Question: I want to scroll the purple area, while keeping the white dots aligned.

My current code has two related problems:
1. The blue rectangle is wider than the purple rectangle.
2. When moving the scroll bar all the way to the right (so that the dots go to the left), the dot in the purple rectangle moves a little further than the dot in the blue rectangle.
How do I fix these two problems? My current code (html/svg/css/jquery) is below.
'''
<html>
<head>
<script src="http://ajax.googleapis.com/ajax/libs/jquery/1.9.0/jquery.min.js"></script>
<style>
.c00 { overflow: hidden; float: left;}
.c01 { overflow: hidden; width: 300;}
.c10 { overflow: hidden; height: 200; float: left;}
.c11 { overflow: auto; width: 300;}
.e11 { height: 200}
</style>
</head>
<body>
<div class="c00">
<div class="e00">
<svg version="1.1" width="100" height="100">
<rect width="100" height="100" fill="red"/>
<circle cx="50" cy="50" r="10" fill="white"/>
</svg>
</div>
</div>
<div class="c01 horzLinked">
<div class="e01">
<svg version="1.1" width="600" height="100">
<rect width="600" height="100" fill="blue"/>
<circle cx="300" cy="50" r="10" fill="white"/>
</svg>
</div>
</div>
<div style="clear: both;"></div>
<div class="c10 vertLinked">
<div class="e10">
<svg version="1.1" width="100" height="400">
<rect width="100" height="400" fill="green"/>
<circle cx="50" cy="200" r="10" fill="white"/>
</svg>
</div>
</div>
<div class="c11 vertLinked horzLinked">
<div class="e11">
<svg version="1.1" width="600" height="400">
<rect width="600" height="400" fill="purple"/>
<circle cx="300" cy="200" r="10" fill="white"/>
</svg>
</div>
</div>
<script>
$(function(){
$('.vertLinked').scroll(function(){
$('.vertLinked').scrollTop($(this).scrollTop());
})
})
$(function(){
$('.horzLinked').scroll(function(){
$('.horzLinked').scrollLeft($(this).scrollLeft());
})
})
</script>
</body>
</html>
'''
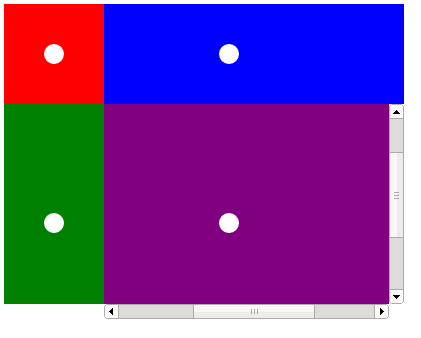
Answer: Because scrollbar width will be included in div width so you will find the blue rectangle content is wider than purple rectangle content
To solve this issue you have two solutions
1- Make purple rectangle wider than blue one by adding scrollbar width to its width only if the purple rectangle is horizontally overflowed
2- Deduct scrollbar width if scrollLeft is greater than rectangle width
here is code for solution 2
'''
<html>
<head>
<script src="http://ajax.googleapis.com/ajax/libs/jquery/1.9.0/jquery.min.js"></script>
<style>
.c00 { overflow: hidden; float: left;}
.c01 { overflow: hidden; width: 300px;}
.c10 { overflow: hidden; height: 200px; float: left;}
.c11 { overflow: auto; width: 300px;}
.e11 { height: 200px}
</style>
</head>
<body>
<div class="c00">
<div class="e00">
<svg version="1.1" width="100" height="100">
<rect width="100" height="100" fill="red"/>
<circle cx="50" cy="50" r="10" fill="white"/>
</svg>
</div>
</div>
<div class="c01 horzLinked">
<div class="e01">
<svg version="1.1" width="600" height="100">
<rect width="600" height="100" fill="blue"/>
<circle cx="300" cy="50" r="10" fill="white"/>
</svg>
</div>
</div>
<div style="clear: both;"></div>
<div class="c10 vertLinked">
<div class="e10">
<svg version="1.1" width="100" height="400">
<rect width="100" height="400" fill="green"/>
<circle cx="50" cy="200" r="10" fill="white"/>
</svg>
</div>
</div>
<div class="c11 vertLinked horzLinked">
<div class="e11">
<svg version="1.1" width="600" height="400">
<rect width="600" height="400" fill="purple"/>
<circle cx="300" cy="200" r="10" fill="white"/>
</svg>
</div>
</div>
<script>
$(function(){
$('.vertLinked').scroll(function(){
$('.vertLinked').scrollTop($(this).scrollTop());
})
})
$(function(){
$('.horzLinked').scroll(function(){
var scrollLeft;
$this = $(this);
if ($this.scrollLeft() > $this.width())
scrollLeft = $this.scrollLeft() - getScrollbarWidth();
else
scrollLeft = $this.scrollLeft()
$('.horzLinked').scrollLeft(scrollLeft);
})
})
function getScrollbarWidth() {
var $inner = $('<div style="width: 100%; height:200px;">test</div>'),
$outer = $('<div style="width:200px;height:150px; position: absolute; top: 0; left: 0; visibility: hidden; overflow:hidden;"></div>').append($inner),
inner = $inner[0],
outer = $outer[0];
$('body').append(outer);
var width1 = inner.offsetWidth;
$outer.css('overflow', 'scroll');
var width2 = outer.clientWidth;
$outer.remove();
return (width1 - width2);
}
</script>
</body>
</html>
'''
here is a <URL>